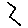
Label: zigzag